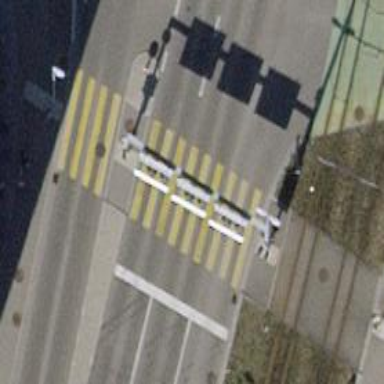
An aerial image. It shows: Crossing with traffic signals and zebra marking on the road. There is island at the crossing.